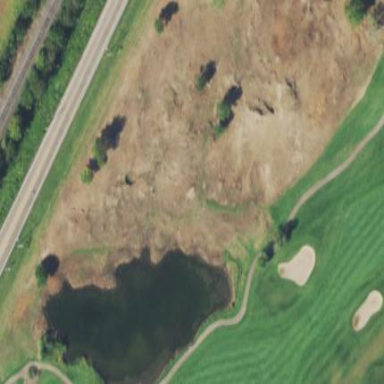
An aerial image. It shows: Golf fairway surrounded by grass.